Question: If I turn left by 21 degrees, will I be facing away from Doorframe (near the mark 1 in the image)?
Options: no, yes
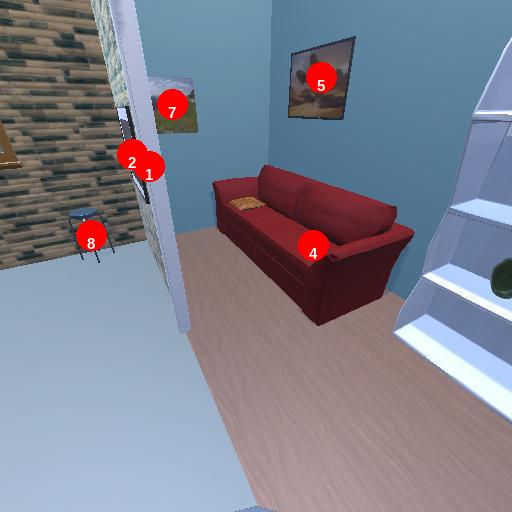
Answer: no